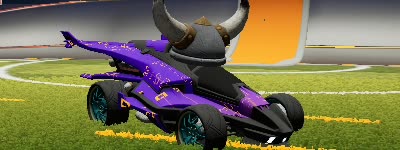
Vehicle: aftershock